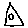
Label: triangle